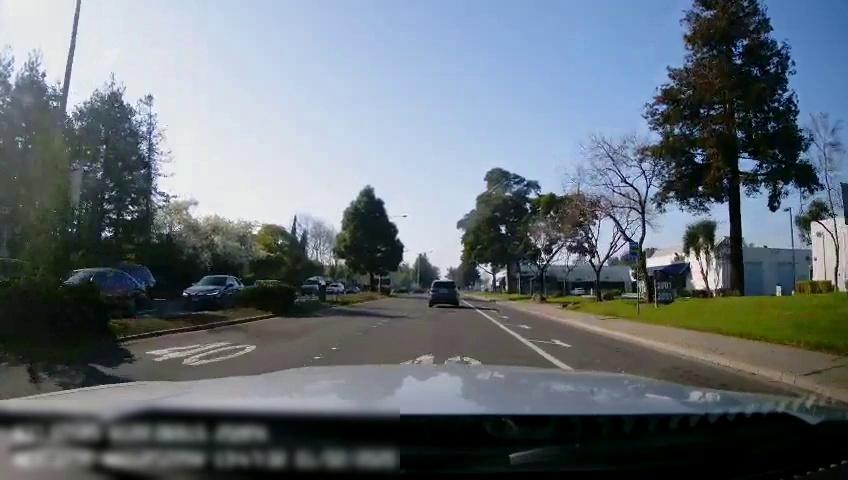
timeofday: Day
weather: Sunny
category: Drivable Space
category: Drivable Space
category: Vehicles | Car
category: Vehicles | SUV
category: Vehicles | Car
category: Vehicles | Van
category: Vehicles | SUV
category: Vehicles | Car
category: Vehicles | SUV
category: Vehicles | Car
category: Lanes | Current Lane
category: Lanes | Current Lane